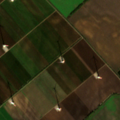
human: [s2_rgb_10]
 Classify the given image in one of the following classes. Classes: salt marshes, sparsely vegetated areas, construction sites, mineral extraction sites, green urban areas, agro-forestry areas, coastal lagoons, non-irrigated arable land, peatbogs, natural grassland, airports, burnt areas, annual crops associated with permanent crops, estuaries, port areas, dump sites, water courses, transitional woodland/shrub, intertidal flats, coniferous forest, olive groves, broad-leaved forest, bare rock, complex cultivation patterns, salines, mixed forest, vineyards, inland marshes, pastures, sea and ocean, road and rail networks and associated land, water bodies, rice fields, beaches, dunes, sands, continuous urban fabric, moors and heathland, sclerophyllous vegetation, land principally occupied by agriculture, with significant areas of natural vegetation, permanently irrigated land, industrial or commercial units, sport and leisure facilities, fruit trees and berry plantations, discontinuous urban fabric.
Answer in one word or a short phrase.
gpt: non-irrigated arable land, vineyards